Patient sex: M
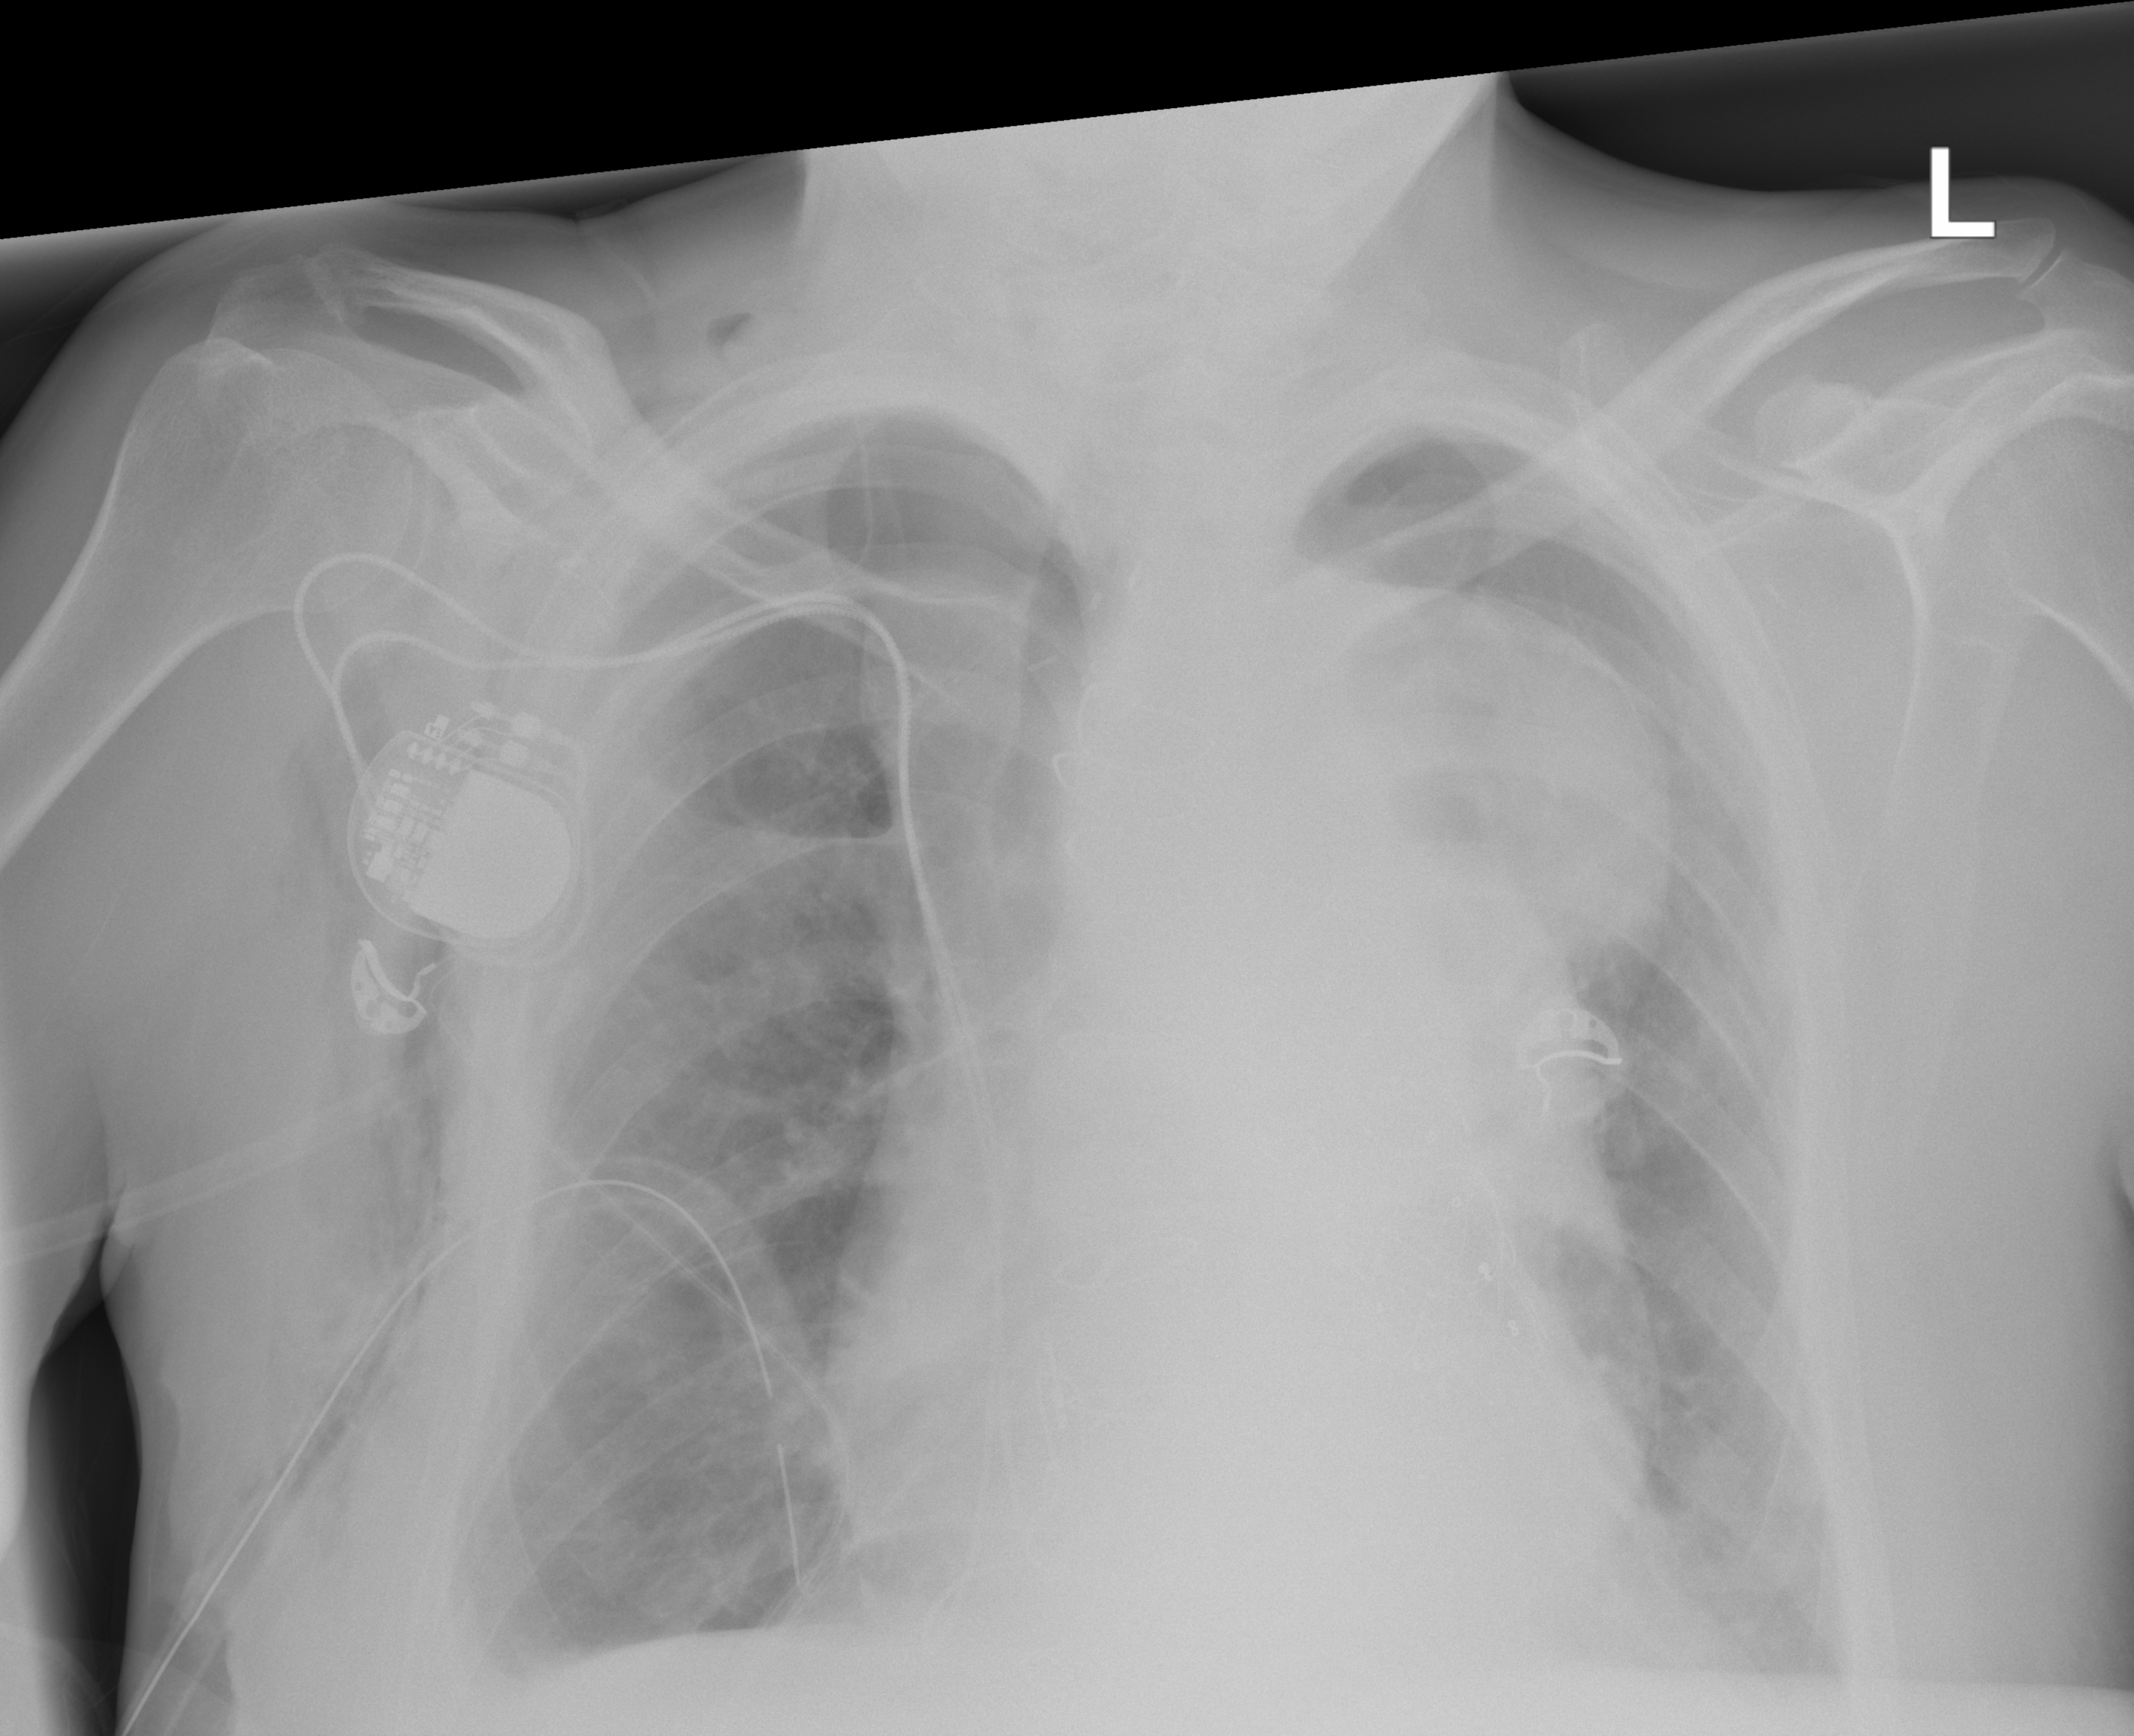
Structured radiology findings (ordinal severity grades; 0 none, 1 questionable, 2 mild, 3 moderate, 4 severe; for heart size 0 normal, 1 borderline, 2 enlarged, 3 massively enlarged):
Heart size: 2
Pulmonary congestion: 2
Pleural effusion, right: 2
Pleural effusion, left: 2
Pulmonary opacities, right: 0
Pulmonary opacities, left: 2
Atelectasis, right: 2
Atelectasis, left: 2